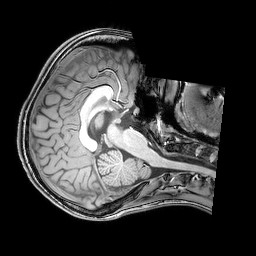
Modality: T1w
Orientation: axial